Field crop: tomato
Growth stage: 1
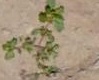
Species: portulaca